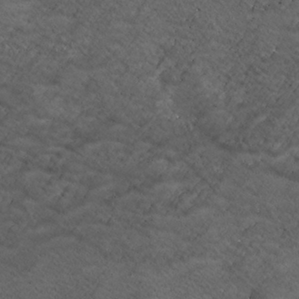
Label: non_frost